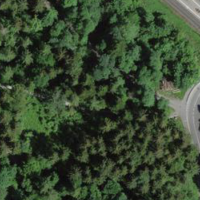
EUNIS habitat code: 44
Species observed at this site:
Poecile palustris
Corvus corone
Impatiens parviflora
Anas platyrhynchos
Parus major
Erithacus rubecula
Corvus corax